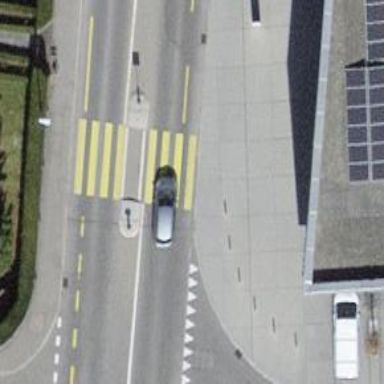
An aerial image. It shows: Footway with zebra crossing.